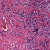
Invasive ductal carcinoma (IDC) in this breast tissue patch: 1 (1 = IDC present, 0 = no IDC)